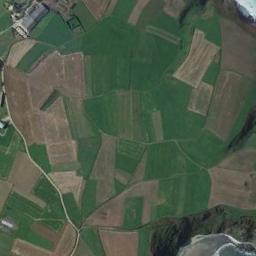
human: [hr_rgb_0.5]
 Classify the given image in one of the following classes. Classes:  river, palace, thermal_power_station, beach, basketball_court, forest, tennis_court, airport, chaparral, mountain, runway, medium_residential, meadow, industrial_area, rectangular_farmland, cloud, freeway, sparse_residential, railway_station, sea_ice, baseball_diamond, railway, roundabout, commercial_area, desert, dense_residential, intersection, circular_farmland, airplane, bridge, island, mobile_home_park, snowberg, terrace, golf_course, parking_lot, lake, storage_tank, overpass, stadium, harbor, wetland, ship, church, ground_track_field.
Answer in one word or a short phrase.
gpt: rectangular_farmland